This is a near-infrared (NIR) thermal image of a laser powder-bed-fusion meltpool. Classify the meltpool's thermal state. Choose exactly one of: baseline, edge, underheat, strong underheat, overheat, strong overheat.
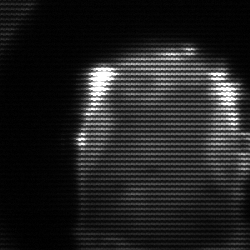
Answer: baseline